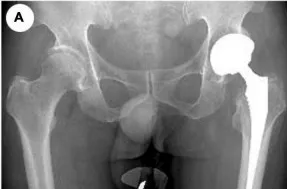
(A) X-ray of primary operation.
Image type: radiology (x_ray)